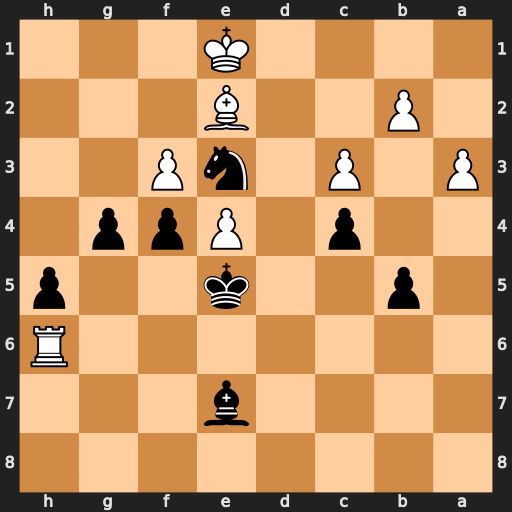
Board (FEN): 8/4b3/7R/1p2k2p/2p1Ppp1/P1P1nP2/1P2B3/4K3
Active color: b
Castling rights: -
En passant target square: -
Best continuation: Bh4+ Kd2 g3